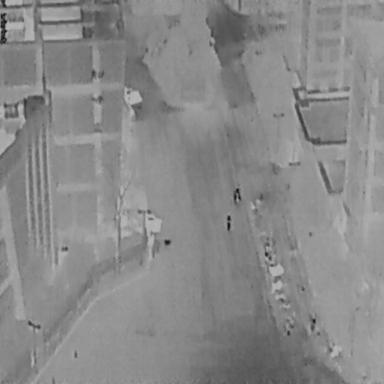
There are three People in the infrared image.